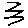
Label: zigzag